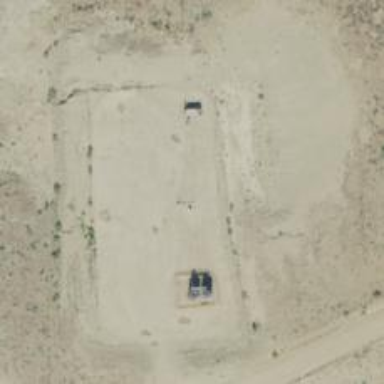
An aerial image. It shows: Petroleum well.